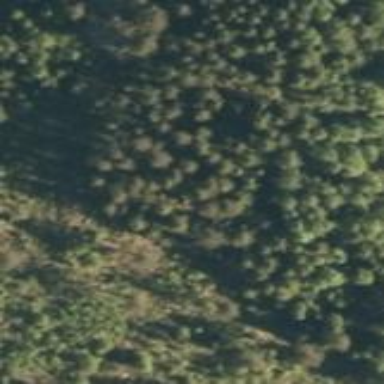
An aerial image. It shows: Scrub area designated for logging.